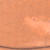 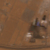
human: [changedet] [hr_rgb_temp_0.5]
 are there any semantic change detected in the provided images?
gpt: A residential area appeared above the road.